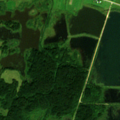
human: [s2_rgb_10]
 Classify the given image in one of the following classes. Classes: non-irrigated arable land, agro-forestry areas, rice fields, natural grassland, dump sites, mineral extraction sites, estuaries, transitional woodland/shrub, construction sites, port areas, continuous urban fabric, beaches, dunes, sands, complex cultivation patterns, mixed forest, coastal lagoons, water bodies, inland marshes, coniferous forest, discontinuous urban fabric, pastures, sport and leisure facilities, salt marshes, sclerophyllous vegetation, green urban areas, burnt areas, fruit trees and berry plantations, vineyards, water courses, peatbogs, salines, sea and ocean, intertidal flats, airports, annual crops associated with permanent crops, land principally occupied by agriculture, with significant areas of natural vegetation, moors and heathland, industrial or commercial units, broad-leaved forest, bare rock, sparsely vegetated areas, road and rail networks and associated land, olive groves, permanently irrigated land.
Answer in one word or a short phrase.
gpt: discontinuous urban fabric, pastures, land principally occupied by agriculture, with significant areas of natural vegetation, broad-leaved forest, water bodies